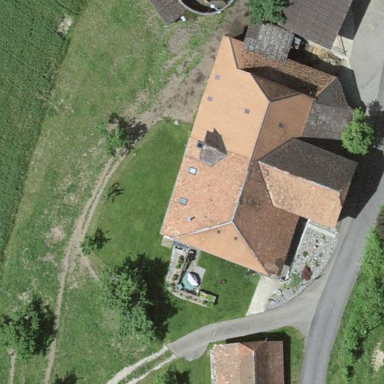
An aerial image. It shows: Farm building.